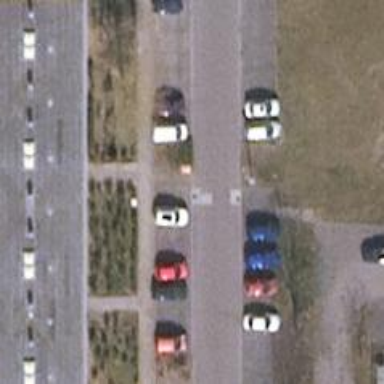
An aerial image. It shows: Footway along the road.